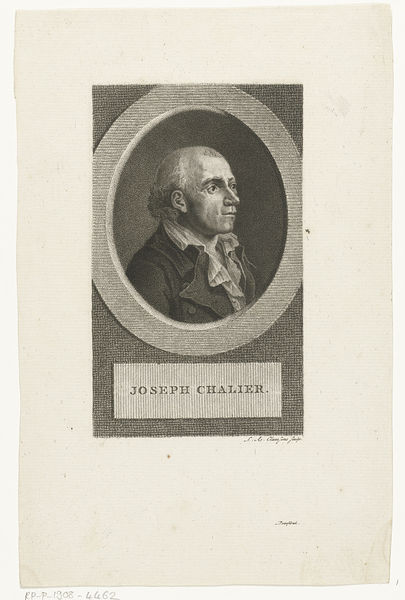
Titel: Portret van Joseph Chalier
Künstler: Lambertus Antonius Claessens
Standort: Amsterdam
Institution: Rijksmuseum
Schlagwörter: homme, portrait, esquisse, estampe, joseph chalier, camé